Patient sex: M
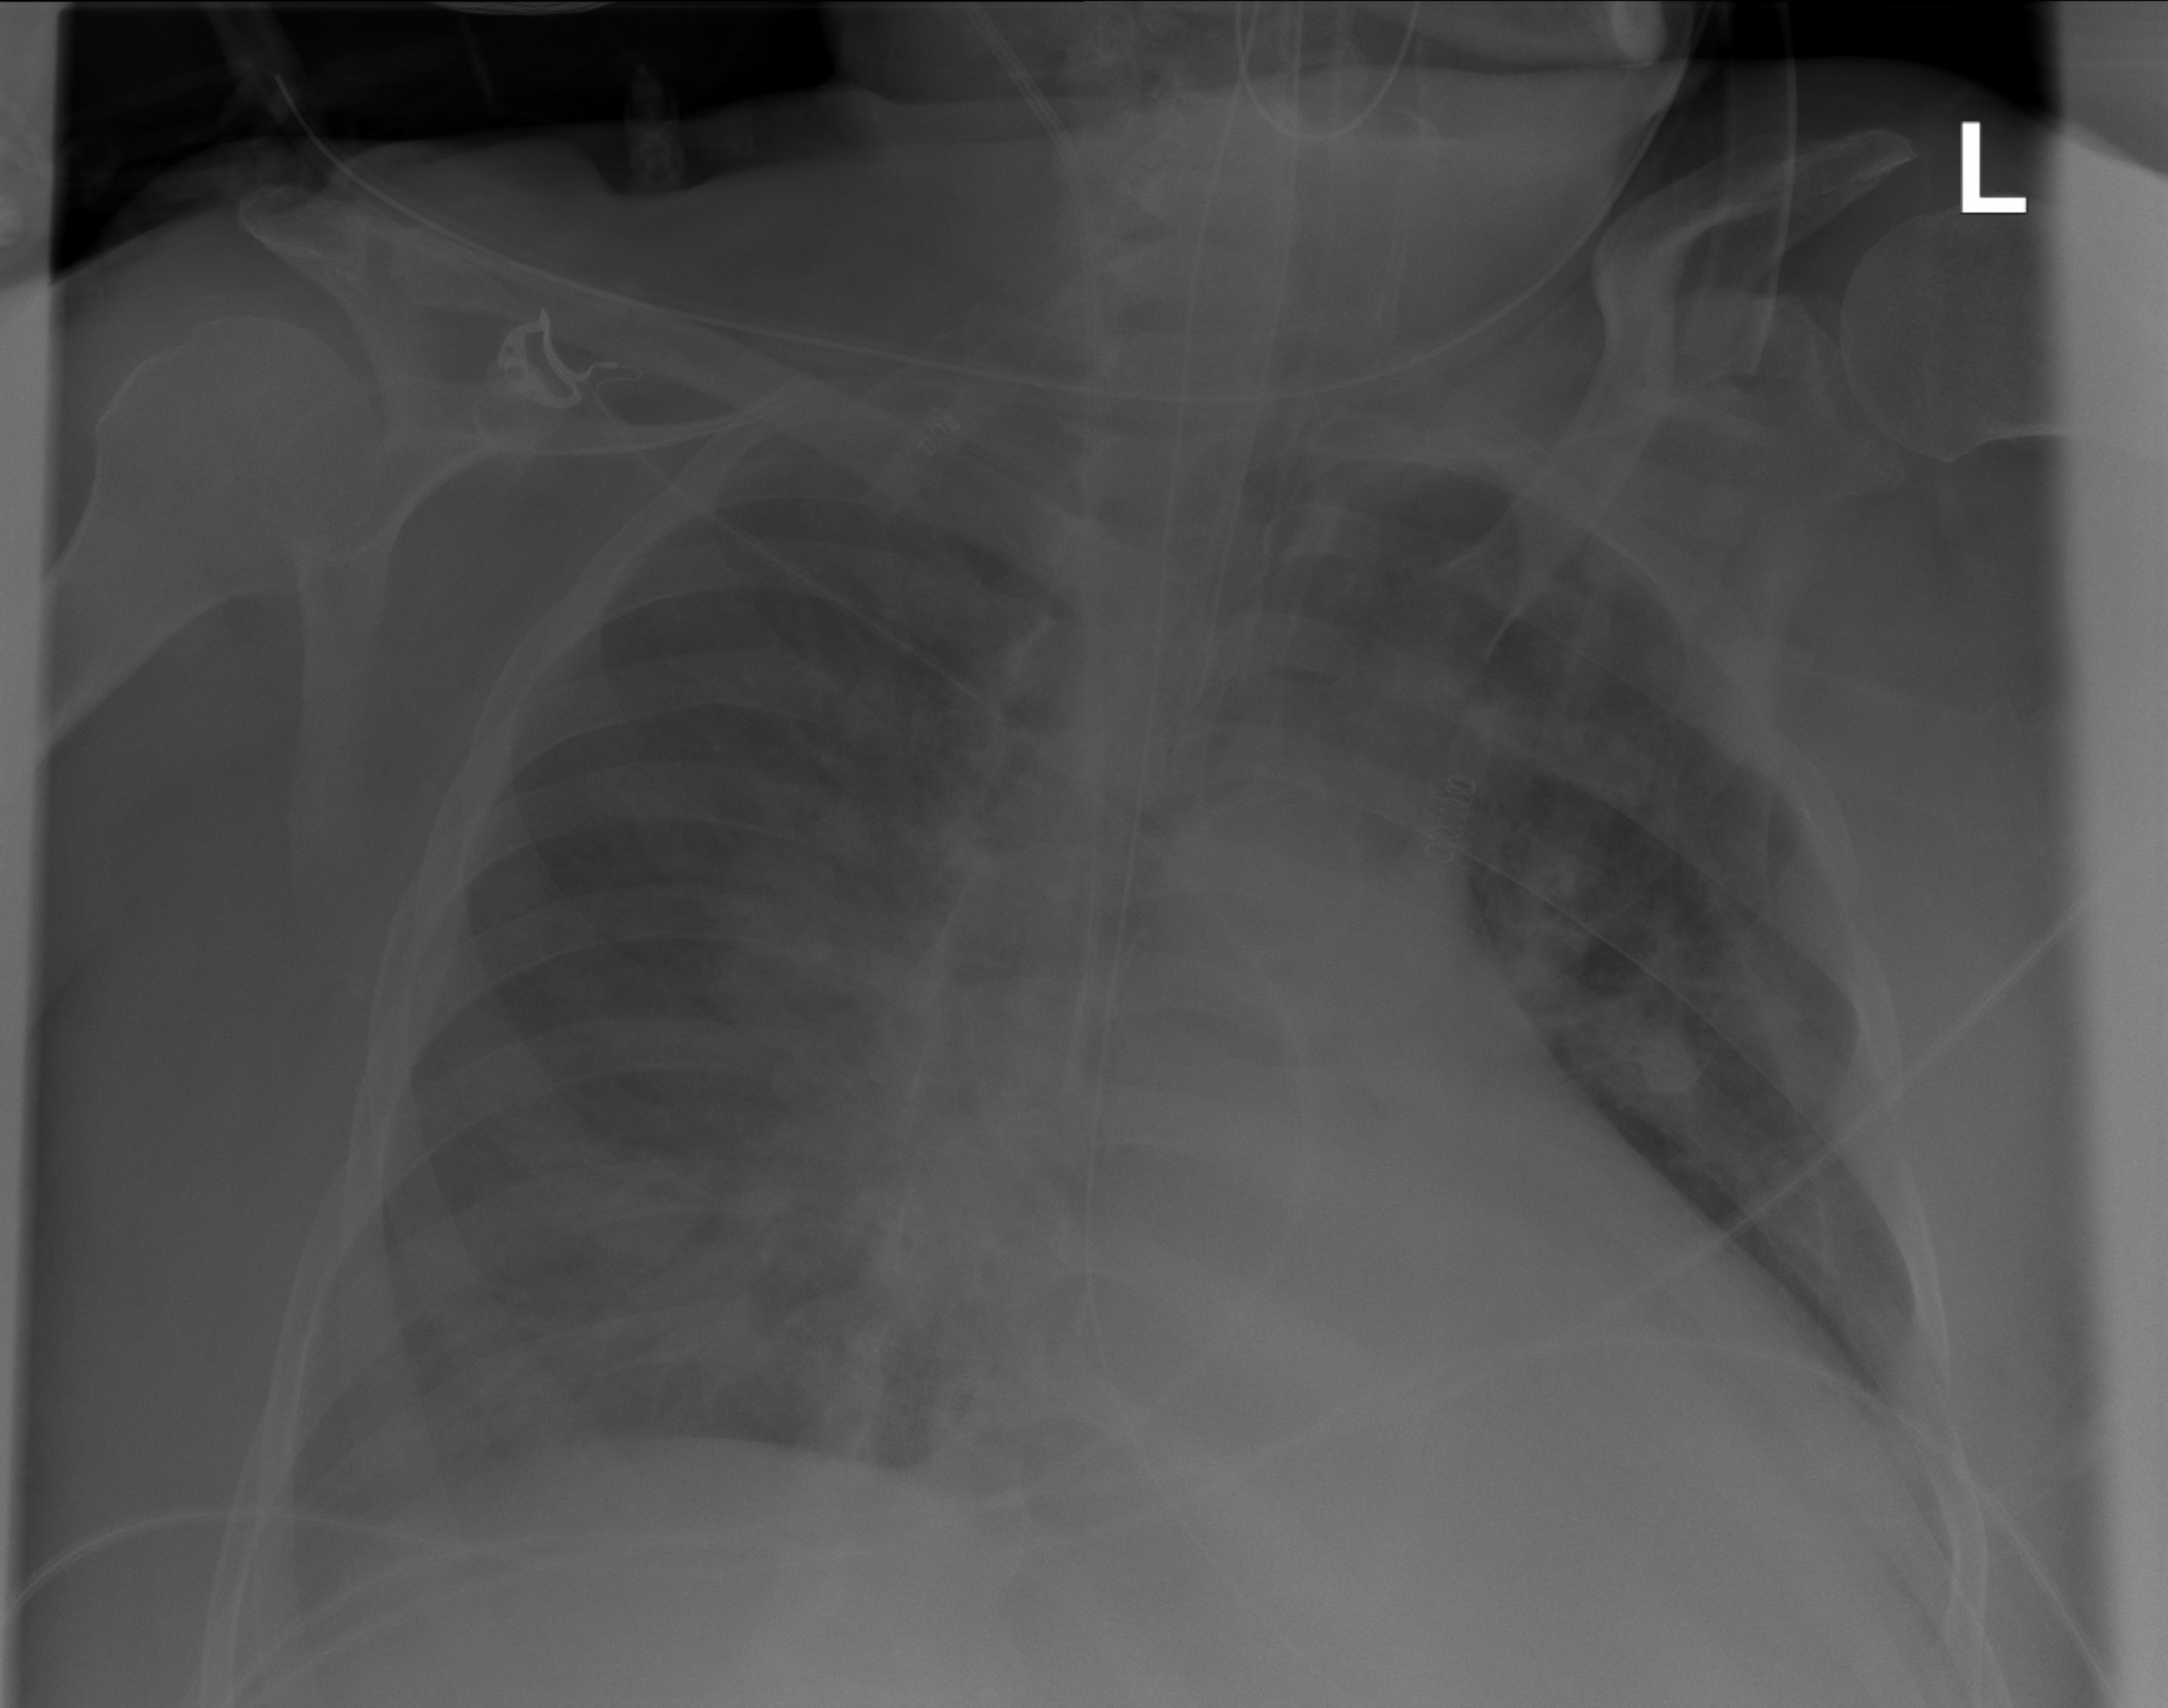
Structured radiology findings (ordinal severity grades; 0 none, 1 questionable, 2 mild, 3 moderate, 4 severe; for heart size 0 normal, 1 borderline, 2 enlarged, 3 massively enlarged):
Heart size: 2
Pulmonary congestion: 3
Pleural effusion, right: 2
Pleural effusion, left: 2
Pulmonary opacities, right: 2
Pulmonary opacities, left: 0
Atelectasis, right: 2
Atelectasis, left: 0